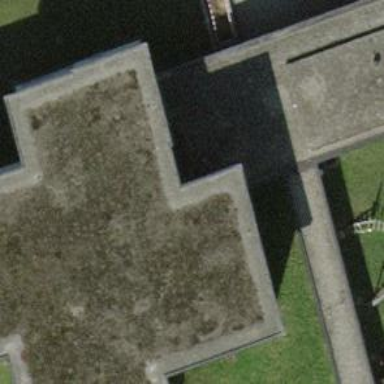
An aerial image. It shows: School building.